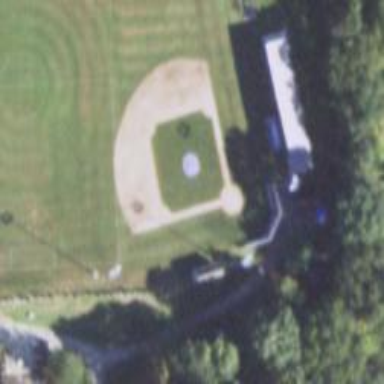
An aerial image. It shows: Baseball pitch for leisure land activities.